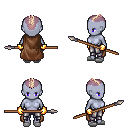
a pixel art fantasy rpg character, female body template, dark elf, purple skin, brown cape, metal pants, white blonde short mohawk hairstyle, gold gloves, white slippers, spear, four views (front, back, left, right), 2x2 character sprite sheet, small pixel art, hard edges, no anti-aliasing